Field crop: tomato
Growth stage: 2
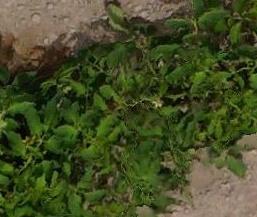
Species: tomato